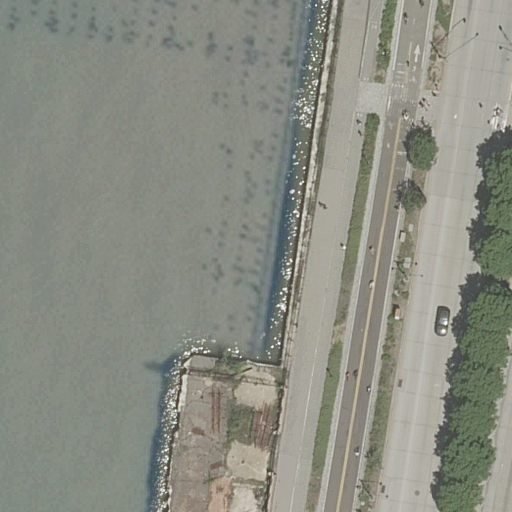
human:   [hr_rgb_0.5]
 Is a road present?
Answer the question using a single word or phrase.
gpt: yes

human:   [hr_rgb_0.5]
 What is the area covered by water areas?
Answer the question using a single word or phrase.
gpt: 5547m2

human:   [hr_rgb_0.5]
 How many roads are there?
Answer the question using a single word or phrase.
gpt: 4

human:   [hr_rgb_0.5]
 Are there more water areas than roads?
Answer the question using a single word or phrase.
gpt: no

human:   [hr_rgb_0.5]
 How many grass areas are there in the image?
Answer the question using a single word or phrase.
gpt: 5

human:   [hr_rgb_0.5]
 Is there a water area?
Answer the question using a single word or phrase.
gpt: yes

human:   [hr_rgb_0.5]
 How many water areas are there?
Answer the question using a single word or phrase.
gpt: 1

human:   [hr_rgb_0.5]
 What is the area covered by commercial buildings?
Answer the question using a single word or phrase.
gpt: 0m2

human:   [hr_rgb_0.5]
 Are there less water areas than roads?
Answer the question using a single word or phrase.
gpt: yes

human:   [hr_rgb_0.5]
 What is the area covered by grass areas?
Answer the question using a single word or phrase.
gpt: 427m2

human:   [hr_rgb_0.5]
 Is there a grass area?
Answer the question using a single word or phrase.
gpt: yes

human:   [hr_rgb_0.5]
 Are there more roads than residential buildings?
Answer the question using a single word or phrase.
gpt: yes

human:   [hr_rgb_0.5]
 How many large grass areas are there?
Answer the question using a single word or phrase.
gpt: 0

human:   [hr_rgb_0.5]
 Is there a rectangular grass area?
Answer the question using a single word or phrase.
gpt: yes

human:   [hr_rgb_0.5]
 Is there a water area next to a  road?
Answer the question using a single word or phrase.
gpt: yes

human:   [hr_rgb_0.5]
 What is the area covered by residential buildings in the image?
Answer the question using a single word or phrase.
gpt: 0m2

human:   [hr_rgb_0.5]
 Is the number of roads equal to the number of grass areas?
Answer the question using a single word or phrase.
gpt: no

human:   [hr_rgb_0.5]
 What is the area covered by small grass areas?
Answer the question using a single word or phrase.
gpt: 164m2

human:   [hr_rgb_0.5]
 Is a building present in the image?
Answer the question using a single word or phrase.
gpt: no

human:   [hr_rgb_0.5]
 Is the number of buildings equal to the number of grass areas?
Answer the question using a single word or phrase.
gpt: no

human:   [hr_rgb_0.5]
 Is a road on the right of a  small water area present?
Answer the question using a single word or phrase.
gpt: no

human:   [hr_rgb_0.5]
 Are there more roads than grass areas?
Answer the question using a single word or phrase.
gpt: no

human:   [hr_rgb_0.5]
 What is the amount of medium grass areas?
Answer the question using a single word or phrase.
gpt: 2

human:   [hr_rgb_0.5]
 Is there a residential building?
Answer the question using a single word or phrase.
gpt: no

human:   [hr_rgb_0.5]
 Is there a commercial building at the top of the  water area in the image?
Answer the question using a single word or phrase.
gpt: no

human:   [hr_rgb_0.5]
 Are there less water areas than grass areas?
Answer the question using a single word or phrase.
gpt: yes

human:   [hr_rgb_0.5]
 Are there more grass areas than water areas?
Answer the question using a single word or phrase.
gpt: yes

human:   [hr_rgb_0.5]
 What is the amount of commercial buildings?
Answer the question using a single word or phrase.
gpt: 0

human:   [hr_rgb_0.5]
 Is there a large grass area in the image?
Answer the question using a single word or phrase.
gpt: no

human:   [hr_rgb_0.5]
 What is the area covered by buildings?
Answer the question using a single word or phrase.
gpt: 0m2

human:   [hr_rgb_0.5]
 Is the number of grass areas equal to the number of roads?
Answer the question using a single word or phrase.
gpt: no

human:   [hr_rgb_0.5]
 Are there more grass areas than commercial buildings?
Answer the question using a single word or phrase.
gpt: yes

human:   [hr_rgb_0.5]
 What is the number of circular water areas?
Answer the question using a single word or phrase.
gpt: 0

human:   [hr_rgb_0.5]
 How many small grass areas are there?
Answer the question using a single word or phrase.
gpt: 3

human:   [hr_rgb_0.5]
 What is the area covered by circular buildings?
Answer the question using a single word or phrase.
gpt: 0m2

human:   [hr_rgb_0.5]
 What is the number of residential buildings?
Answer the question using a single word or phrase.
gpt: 0

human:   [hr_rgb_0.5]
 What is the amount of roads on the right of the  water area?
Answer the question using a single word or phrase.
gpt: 4

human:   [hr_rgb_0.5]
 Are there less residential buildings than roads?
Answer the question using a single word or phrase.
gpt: yes

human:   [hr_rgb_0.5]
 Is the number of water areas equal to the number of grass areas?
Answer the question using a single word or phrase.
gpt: no

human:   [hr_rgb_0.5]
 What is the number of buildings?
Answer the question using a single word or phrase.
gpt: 0

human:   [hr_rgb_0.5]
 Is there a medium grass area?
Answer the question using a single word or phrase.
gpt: yes

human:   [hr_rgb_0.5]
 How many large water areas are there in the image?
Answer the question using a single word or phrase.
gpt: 1

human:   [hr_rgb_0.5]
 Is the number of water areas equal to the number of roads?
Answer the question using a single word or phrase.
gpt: no

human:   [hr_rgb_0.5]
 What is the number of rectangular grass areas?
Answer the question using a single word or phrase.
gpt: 5

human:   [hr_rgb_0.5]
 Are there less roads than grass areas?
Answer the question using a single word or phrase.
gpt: yes

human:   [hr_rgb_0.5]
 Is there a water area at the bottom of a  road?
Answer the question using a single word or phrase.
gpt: no

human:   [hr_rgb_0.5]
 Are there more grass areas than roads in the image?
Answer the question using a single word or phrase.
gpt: yes

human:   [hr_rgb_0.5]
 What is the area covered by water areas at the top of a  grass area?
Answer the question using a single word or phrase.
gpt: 5547m2

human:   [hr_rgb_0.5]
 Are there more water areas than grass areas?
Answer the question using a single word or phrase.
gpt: no

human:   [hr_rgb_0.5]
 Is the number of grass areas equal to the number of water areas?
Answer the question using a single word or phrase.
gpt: no

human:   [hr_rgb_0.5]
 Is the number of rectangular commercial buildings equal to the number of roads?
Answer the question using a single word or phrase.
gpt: no

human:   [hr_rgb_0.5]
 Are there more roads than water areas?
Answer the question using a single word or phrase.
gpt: yes

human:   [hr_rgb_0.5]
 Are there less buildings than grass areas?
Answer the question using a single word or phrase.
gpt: yes

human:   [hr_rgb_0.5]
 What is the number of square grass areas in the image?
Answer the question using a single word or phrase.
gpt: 0

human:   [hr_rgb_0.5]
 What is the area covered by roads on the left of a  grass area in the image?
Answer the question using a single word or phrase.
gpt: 0m2

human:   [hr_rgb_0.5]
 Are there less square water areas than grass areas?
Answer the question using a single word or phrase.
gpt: yes

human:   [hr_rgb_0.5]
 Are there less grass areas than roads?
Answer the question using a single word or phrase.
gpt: no

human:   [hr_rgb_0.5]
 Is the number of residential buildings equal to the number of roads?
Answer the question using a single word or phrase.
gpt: no

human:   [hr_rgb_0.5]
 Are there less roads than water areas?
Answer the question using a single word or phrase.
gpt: no

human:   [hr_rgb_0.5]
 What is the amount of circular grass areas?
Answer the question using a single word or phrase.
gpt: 0

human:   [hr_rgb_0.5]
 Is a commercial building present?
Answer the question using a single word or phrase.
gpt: no

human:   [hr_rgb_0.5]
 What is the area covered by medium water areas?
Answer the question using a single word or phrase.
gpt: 0m2

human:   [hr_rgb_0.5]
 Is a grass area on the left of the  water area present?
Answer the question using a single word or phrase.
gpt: no

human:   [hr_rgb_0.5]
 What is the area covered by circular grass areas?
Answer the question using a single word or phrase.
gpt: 0m2